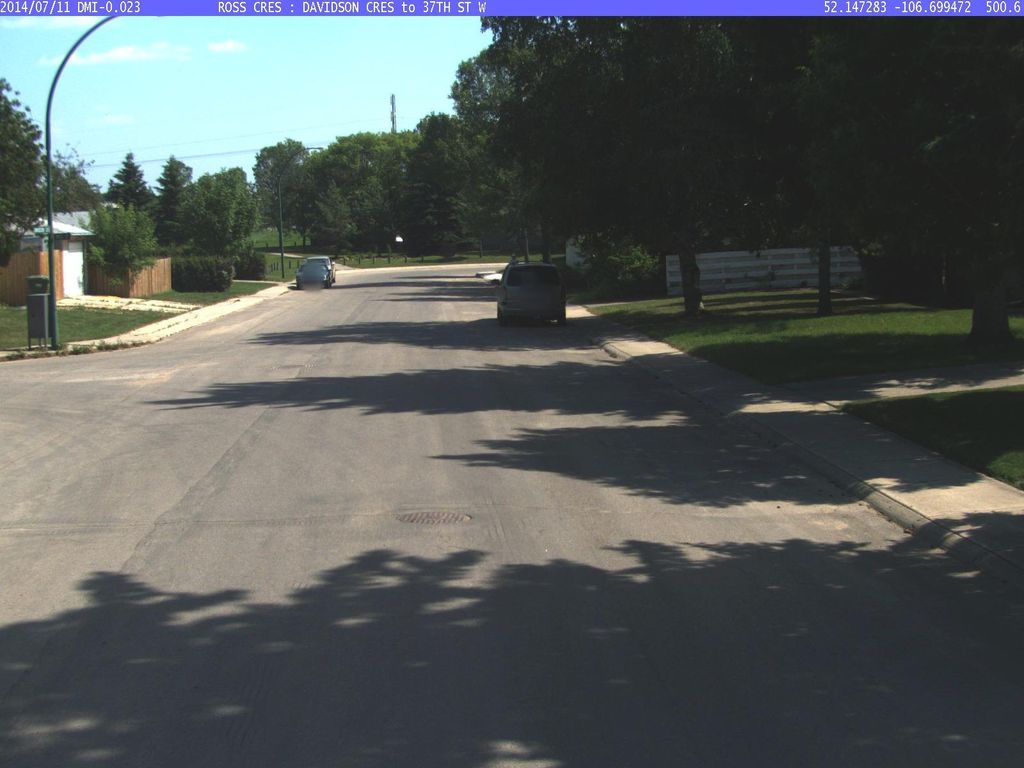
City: saskatoon